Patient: sex M, age 67
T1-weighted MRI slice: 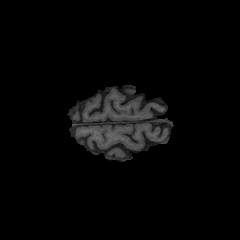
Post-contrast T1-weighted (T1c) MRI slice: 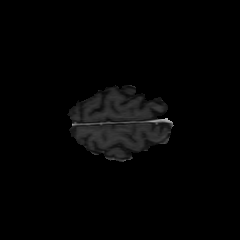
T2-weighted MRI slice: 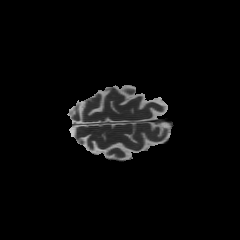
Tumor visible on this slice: no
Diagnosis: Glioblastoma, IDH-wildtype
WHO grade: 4